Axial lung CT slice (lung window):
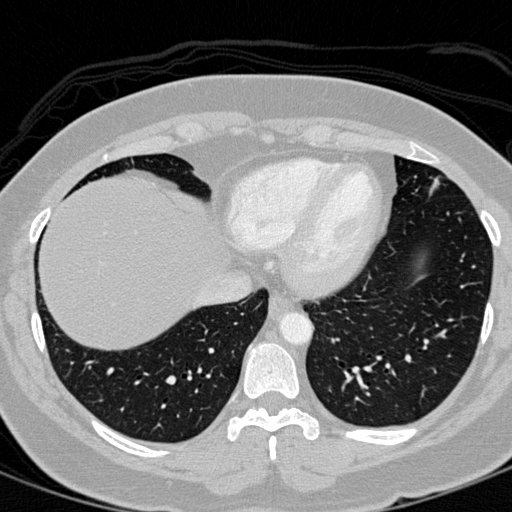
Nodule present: no